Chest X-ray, PA view. Patient: 47 years old, sex F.
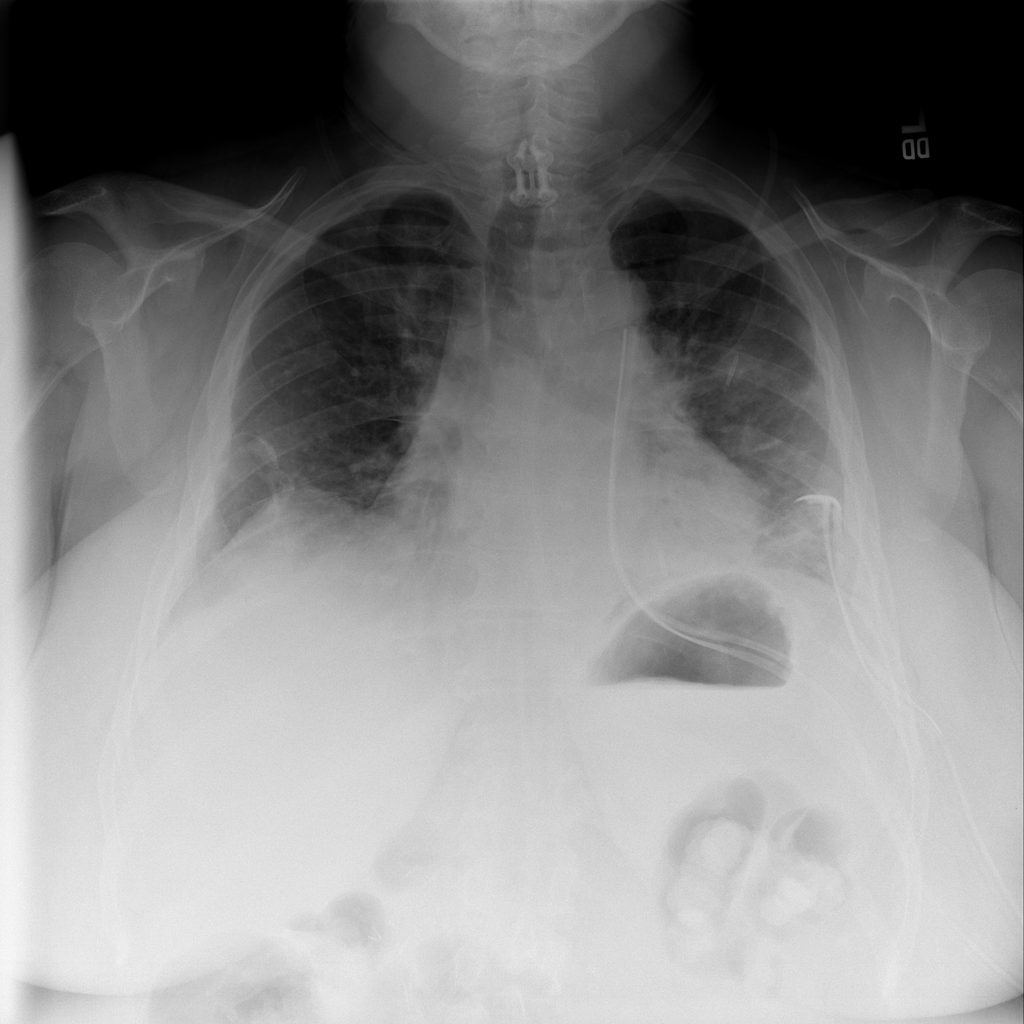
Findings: Consolidation